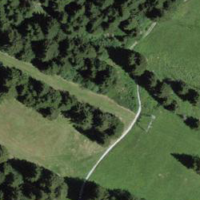
EUNIS habitat code: 43
Species observed at this site:
Silene dioica